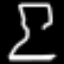
Label: hourglass